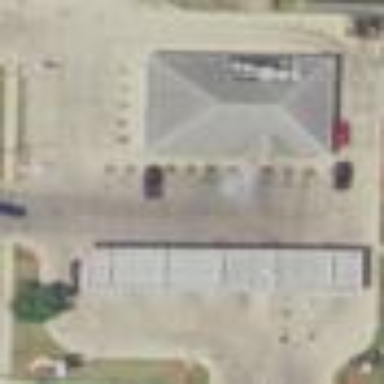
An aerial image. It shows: Fuel station.